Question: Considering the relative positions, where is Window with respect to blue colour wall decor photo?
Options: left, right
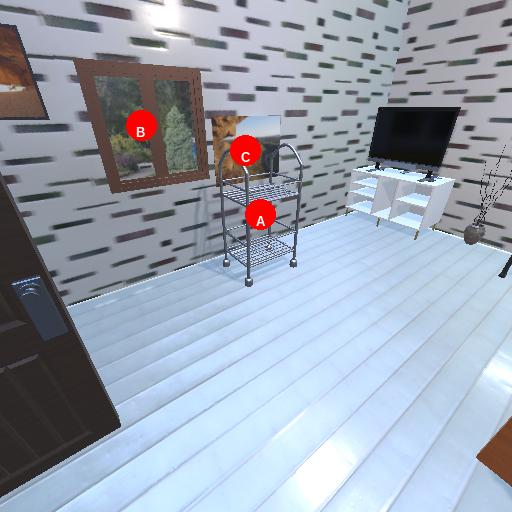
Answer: left